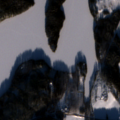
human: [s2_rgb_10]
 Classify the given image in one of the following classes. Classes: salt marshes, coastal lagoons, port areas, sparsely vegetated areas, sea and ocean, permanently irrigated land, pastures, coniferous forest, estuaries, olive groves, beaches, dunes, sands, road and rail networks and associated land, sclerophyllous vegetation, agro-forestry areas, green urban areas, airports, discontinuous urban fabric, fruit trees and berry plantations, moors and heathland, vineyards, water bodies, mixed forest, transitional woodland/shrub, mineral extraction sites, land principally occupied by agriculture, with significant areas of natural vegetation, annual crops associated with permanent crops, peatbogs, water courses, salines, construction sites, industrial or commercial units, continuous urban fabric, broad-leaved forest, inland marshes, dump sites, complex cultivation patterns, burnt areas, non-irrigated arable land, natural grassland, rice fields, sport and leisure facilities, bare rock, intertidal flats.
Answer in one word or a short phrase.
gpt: non-irrigated arable land, coniferous forest, mixed forest, transitional woodland/shrub, water bodies